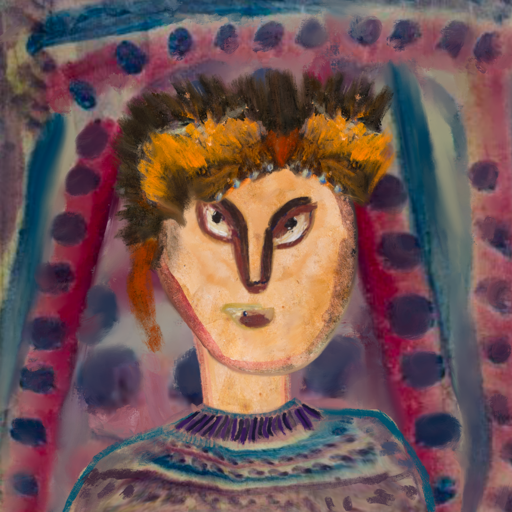
Background: HillGirl, Head And Neck Front: Childish, Face Front: After_Raid, Bust: HillGirl, Hair Front: Blank, Head Accessory: Gypsy_Queen, Second Necklace: Blank, Necklace: HillGirl, Baby: Blank